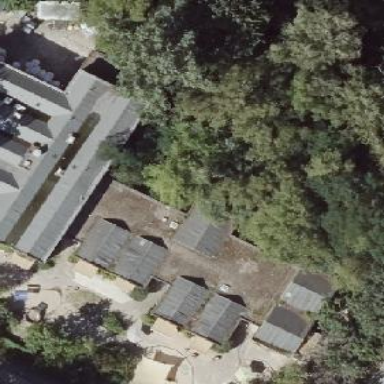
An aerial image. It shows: Kindergarten building.